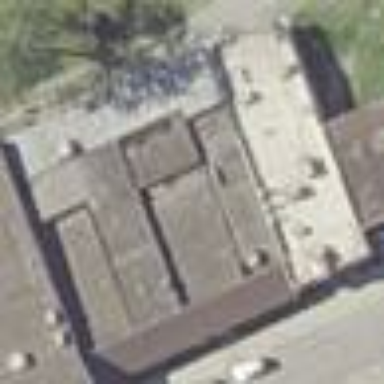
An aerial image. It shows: Restaurant building.